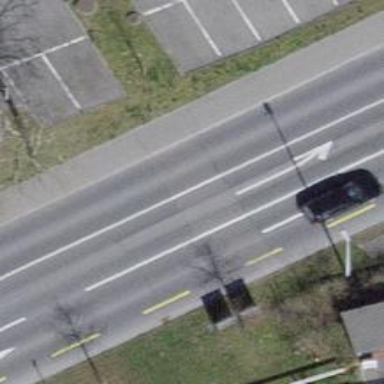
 featuring designated cycle lane on the left."